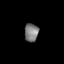
Tissue: lung
Cell type: Myeloid cells
Senescence score: 0.1865
Nuclear area (px): 246
Mean DAPI intensity: 125.069